Field crop: tomato
Growth stage: 1
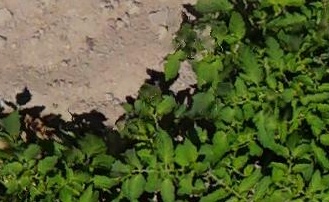
Species: tomato